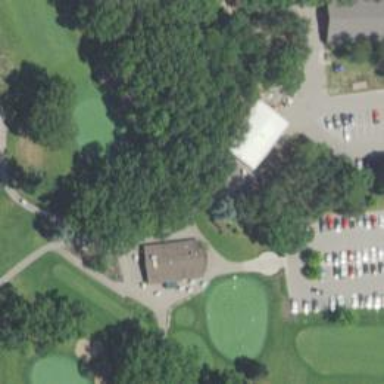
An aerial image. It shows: Path for both road and golf.